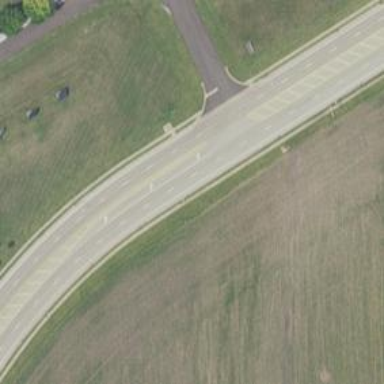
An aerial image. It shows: Road with left marking.